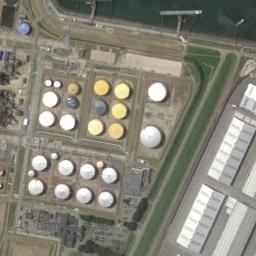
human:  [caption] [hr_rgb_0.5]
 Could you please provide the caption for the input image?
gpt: Many buildings are next to storage tanks .

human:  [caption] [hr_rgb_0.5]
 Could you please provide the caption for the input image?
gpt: There are many storage tanks on the bare land next to the river .

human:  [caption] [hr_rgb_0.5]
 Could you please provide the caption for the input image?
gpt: There are two rows of storage tanks on each open lot .

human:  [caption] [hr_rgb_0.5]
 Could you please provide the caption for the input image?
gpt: There are many neatly arranged storage tanks and many pipelines in the factory, And there is a lawn next to the factory .

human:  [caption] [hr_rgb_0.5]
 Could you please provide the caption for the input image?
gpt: There are some storage tanks arranged neatly .